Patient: sex M, age 38
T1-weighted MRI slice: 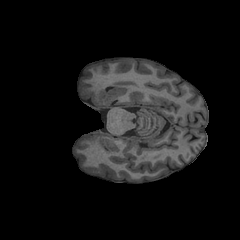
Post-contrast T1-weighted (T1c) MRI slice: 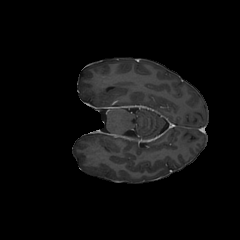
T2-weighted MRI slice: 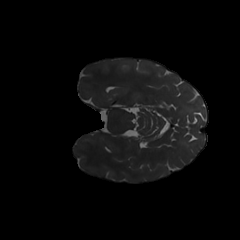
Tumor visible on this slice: no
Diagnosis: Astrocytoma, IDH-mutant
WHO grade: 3